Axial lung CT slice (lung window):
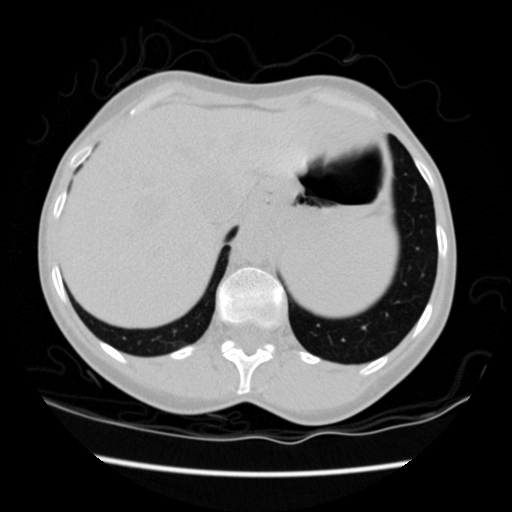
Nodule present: no